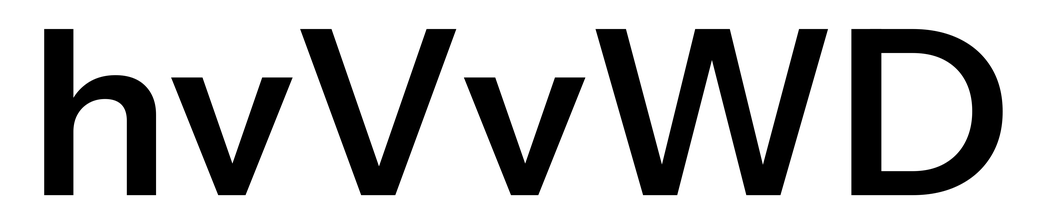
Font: InstrumentSans_SemiBold